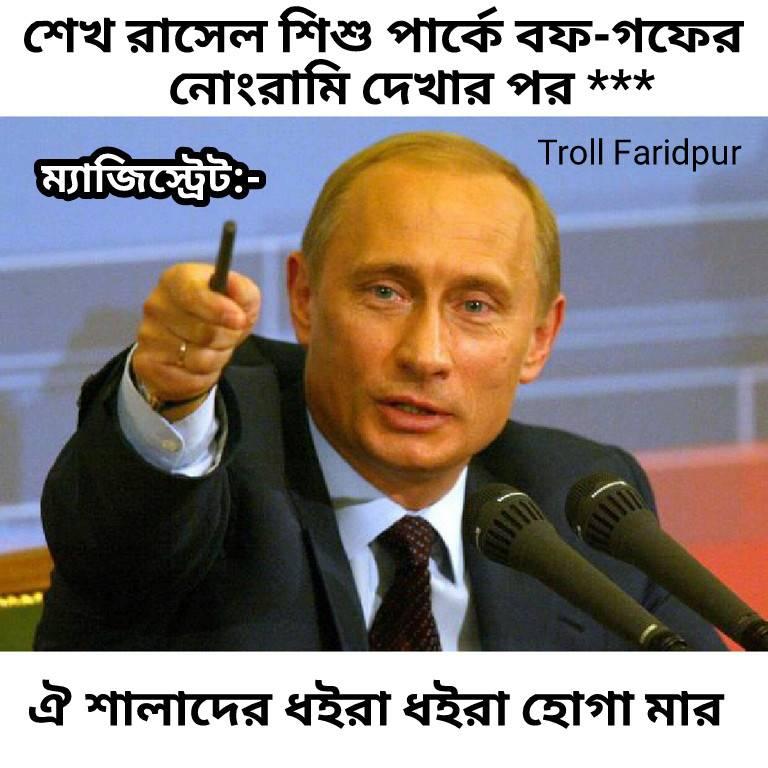
Caption: শেখ রাসেল শিশু পার্কে বফ - গফের নোংরামি দেখার পর ***     ম্যাজিস্ট্রেট    ঐ শালাদের ধইরা ধইরা হোগা মার
Label: hate